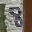
Label: 8